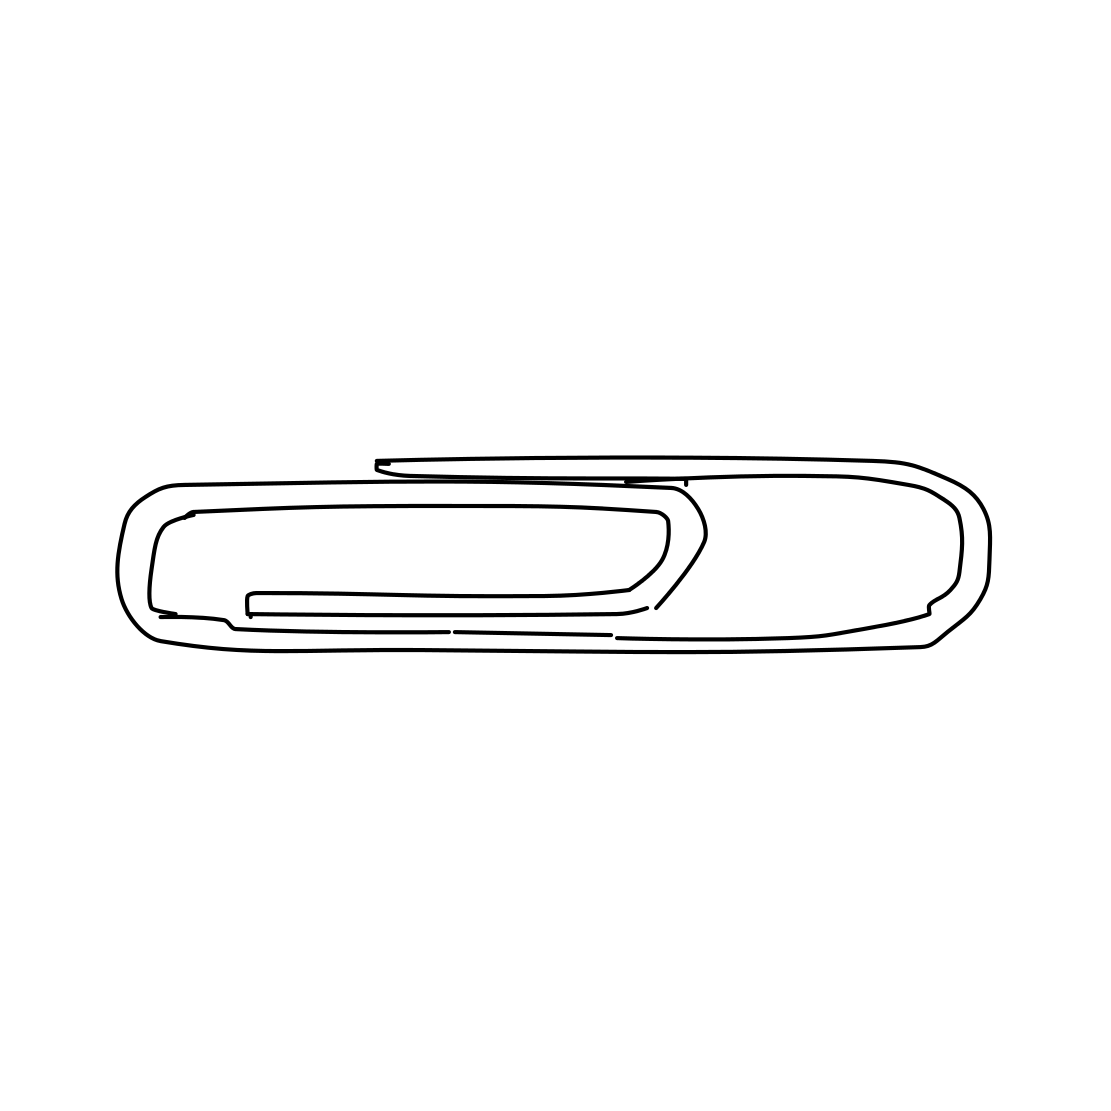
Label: paper clip